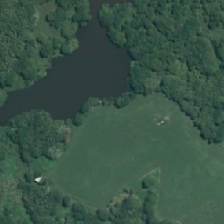
Land cover: lake_pond